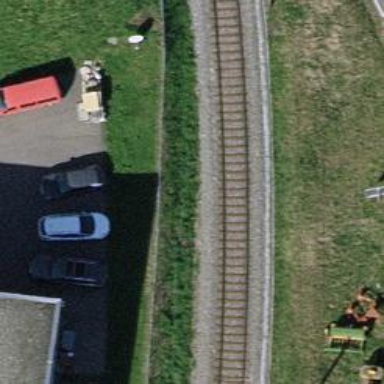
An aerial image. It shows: Single railway track with electrified contact line.